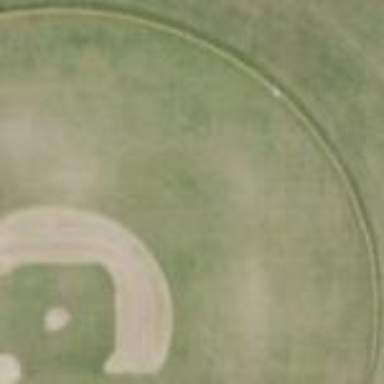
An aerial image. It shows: Baseball pitch for leisure land.